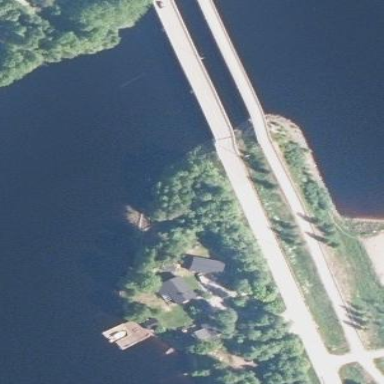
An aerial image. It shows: Bridge with beam structure.